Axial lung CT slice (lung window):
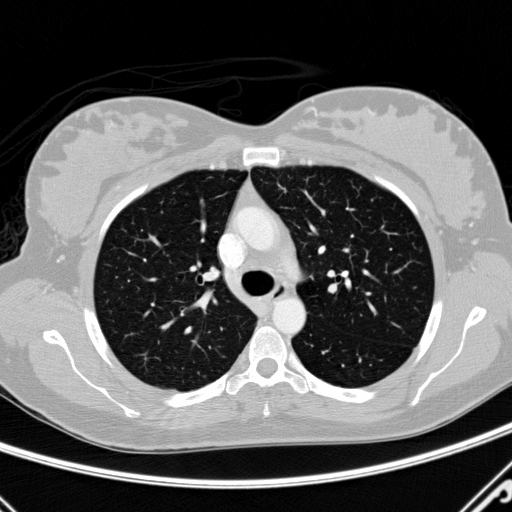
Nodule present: no